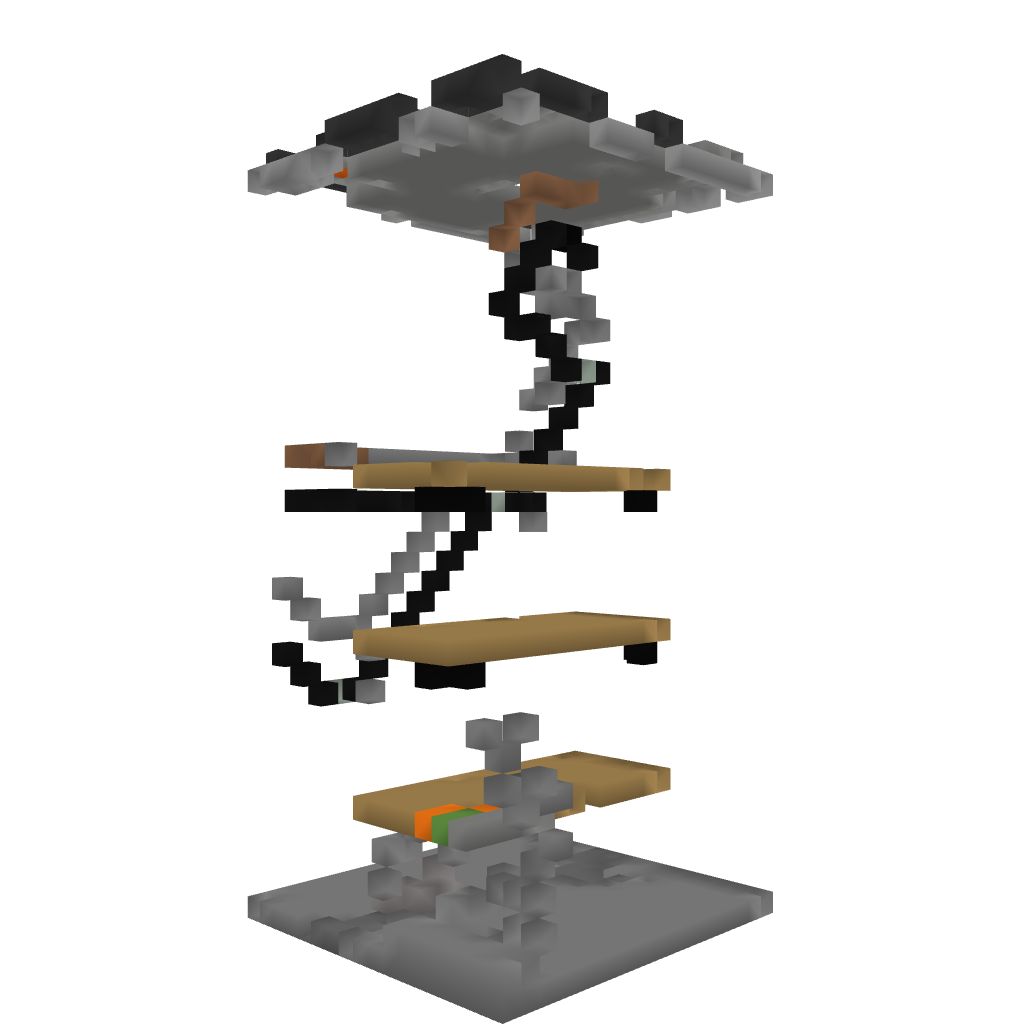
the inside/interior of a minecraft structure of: Underground base